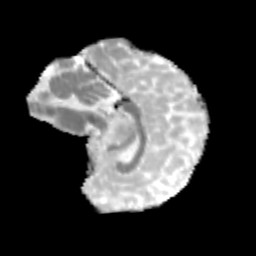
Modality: MD
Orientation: sagittal
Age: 10
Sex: female
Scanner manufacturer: siemens
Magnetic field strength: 3 T
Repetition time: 3.8 s
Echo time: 0.07 s